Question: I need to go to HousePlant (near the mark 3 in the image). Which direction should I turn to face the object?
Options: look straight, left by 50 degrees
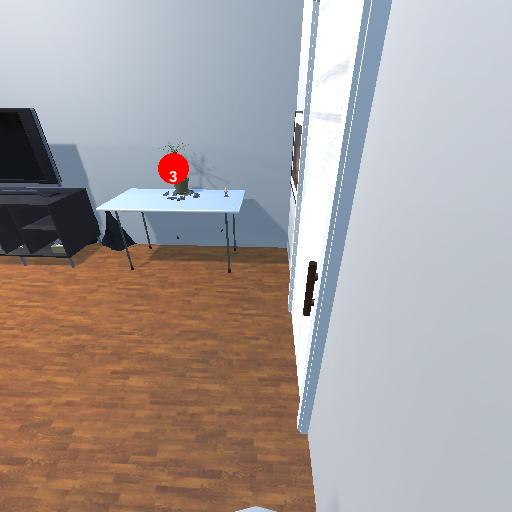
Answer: look straight